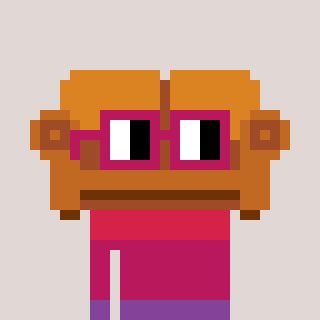
a pixel art character with square dark red glasses, a couch-shaped head and a teal-colored body on a warm background